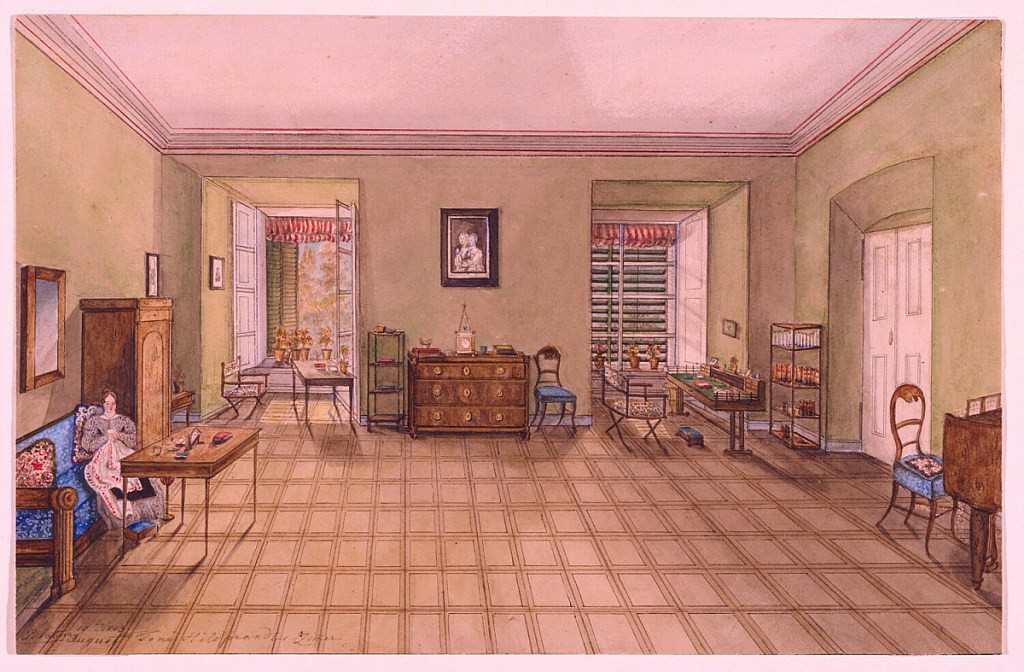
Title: Toni Hildprant's Room
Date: August 19, 1843
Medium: Brush and watercolor on paper
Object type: Drawing
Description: Interior view of a room with windows, furnished with wooden chest, tables, chairs, and shelving. A woman sit, crocheting, on a couch on the left.